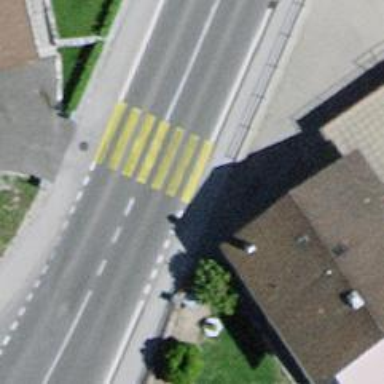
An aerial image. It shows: Zebra crossing on the road.